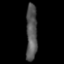
Tissue: skin
Cell type: Epithelial cells
Senescence score: 0.2511
Nuclear area (px): 618
Mean DAPI intensity: 85.199